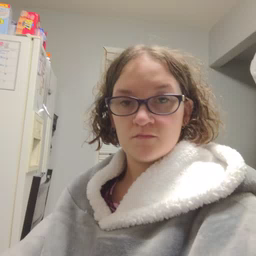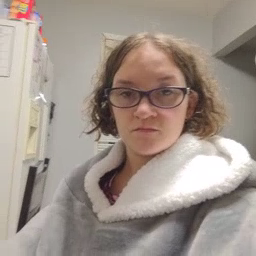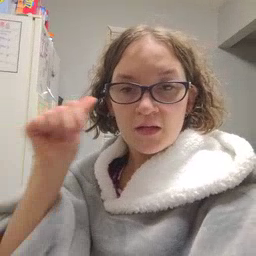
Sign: aunt